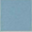
Piece: xx